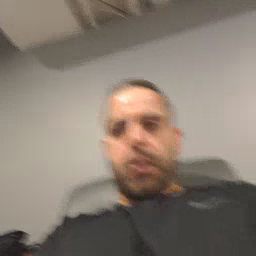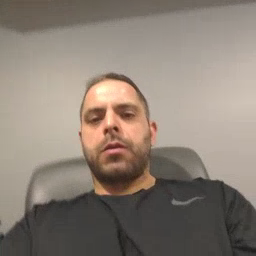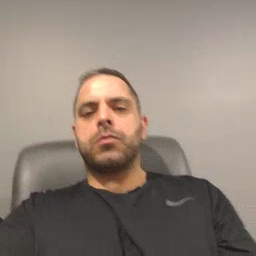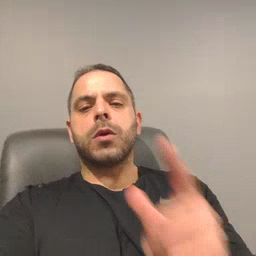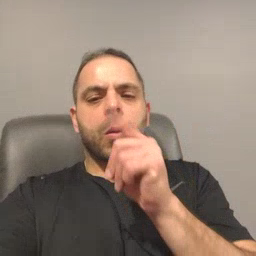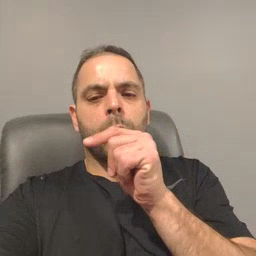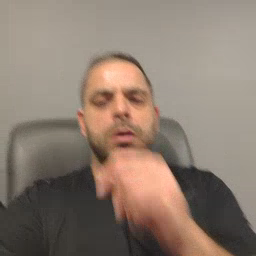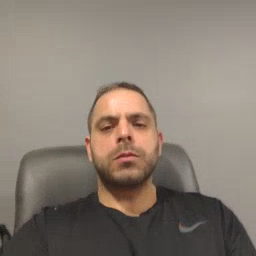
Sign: who